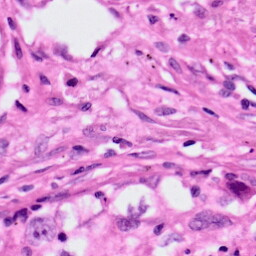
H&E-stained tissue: Lung